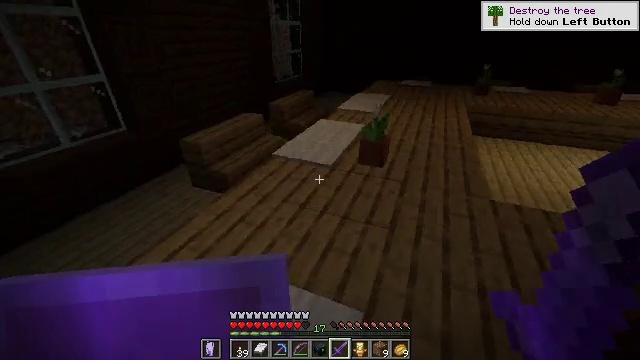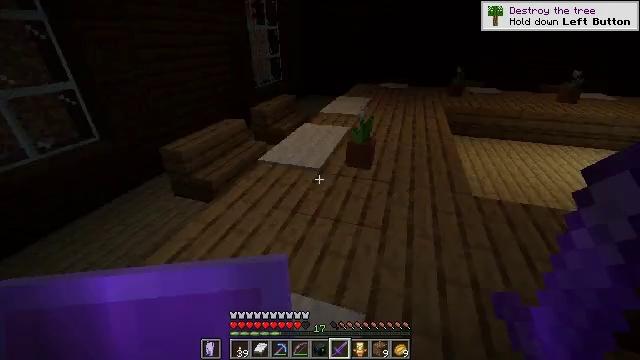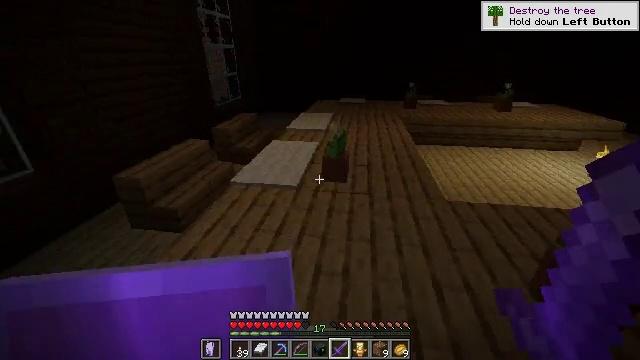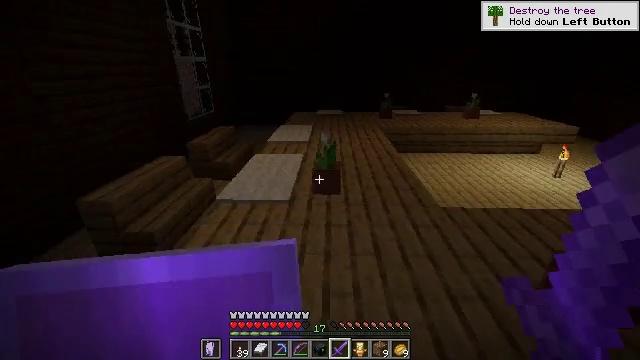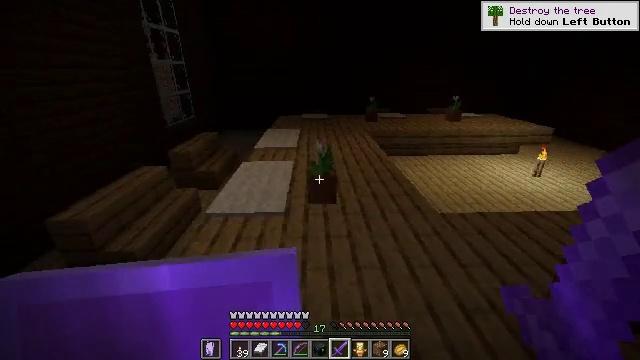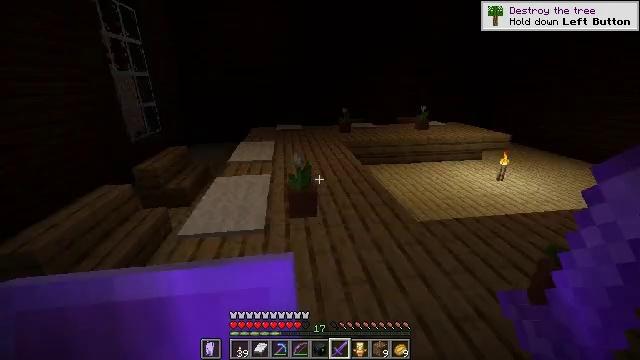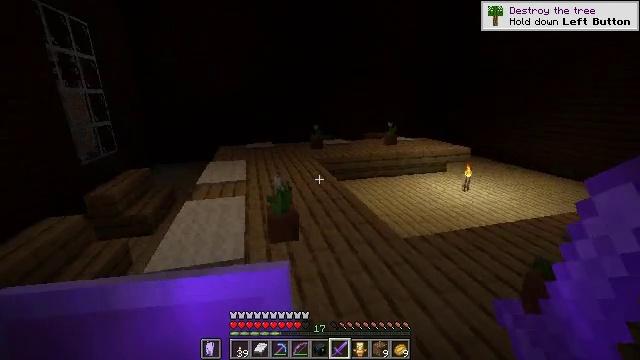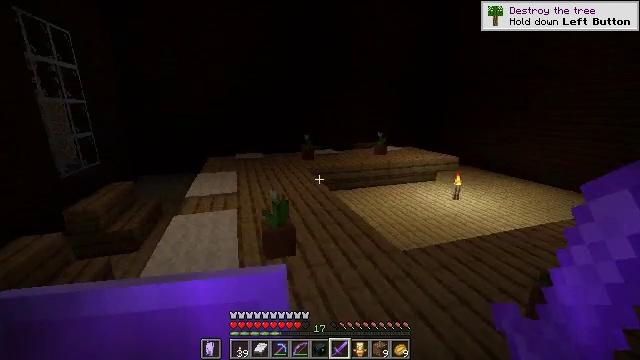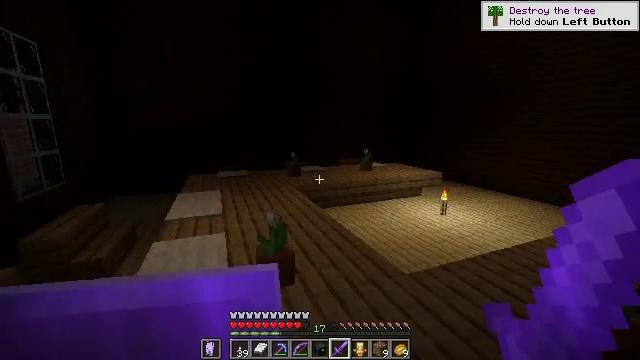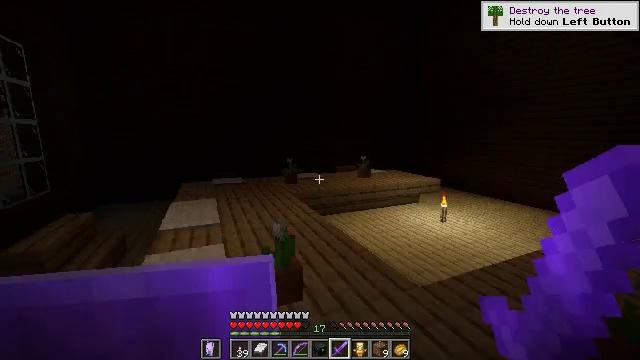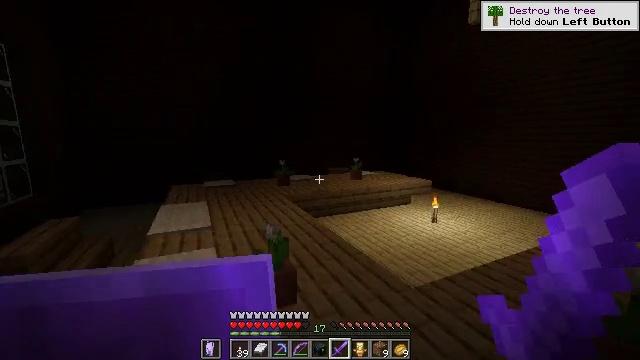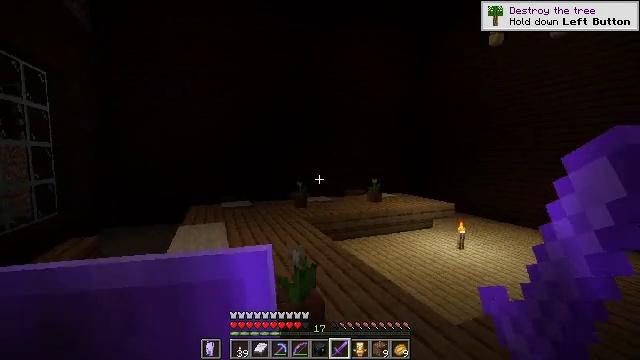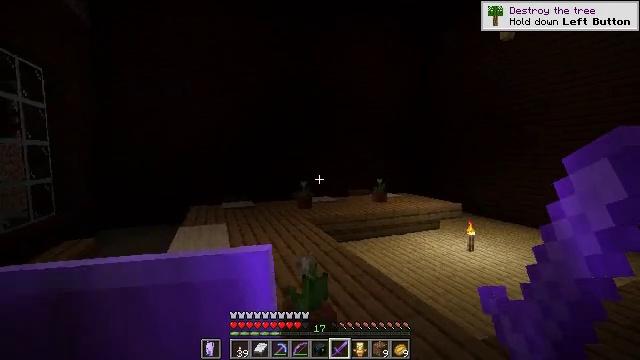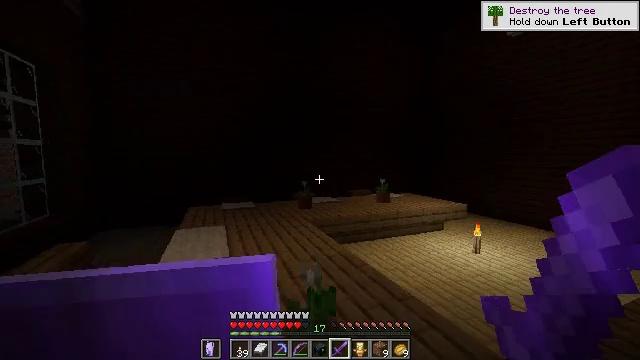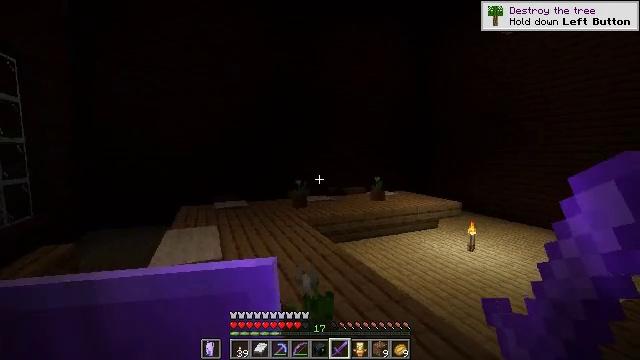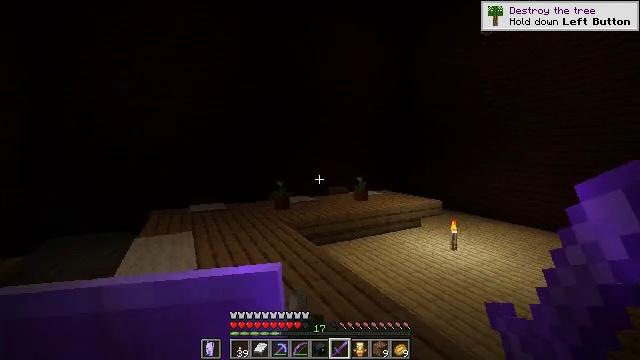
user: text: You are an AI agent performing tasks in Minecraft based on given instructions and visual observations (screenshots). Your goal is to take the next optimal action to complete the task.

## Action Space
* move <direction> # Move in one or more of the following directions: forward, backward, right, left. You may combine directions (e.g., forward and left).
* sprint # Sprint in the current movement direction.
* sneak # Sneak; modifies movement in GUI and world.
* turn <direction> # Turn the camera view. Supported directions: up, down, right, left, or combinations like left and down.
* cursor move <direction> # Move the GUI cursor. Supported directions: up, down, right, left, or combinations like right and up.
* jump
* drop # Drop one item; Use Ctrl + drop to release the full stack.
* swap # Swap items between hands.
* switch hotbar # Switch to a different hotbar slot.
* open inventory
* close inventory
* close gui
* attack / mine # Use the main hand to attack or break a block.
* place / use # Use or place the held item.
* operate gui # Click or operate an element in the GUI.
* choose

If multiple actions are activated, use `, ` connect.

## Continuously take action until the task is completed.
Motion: motion action
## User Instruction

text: Destroy the summoned mob.
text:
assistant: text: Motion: move forward and move left, turn right
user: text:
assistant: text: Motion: move forward and move left, turn right and up
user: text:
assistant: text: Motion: move forward and move left, turn right and up
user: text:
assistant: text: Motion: move forward and move left, turn right
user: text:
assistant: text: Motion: move forward and move left, turn right and up
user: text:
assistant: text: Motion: move forward and move left, turn right and up
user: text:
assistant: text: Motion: move forward and move left, turn right and up
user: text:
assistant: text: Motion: move forward and move left, turn right and up
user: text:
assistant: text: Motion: move forward and move left, turn right and up
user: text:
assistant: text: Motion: move forward and move left, turn right
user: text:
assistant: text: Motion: move forward, turn left and up
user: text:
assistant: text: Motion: move forward
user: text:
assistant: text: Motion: move forward
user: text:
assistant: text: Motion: move forward, turn right
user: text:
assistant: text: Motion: move forward, turn right
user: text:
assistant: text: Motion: move forward, turn down, jump
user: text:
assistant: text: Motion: move forward, jump
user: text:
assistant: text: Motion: move forward, jump
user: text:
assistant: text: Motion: move forward, turn right, jump
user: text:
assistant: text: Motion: move forward, turn right, jump
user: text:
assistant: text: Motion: move forward and move left, turn right and up, jump
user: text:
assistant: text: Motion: move forward and move left, turn right and up
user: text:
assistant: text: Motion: move forward and move left, turn right and up
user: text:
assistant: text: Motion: move forward and move left, turn right and up
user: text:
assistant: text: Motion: move forward and move left, turn right and up
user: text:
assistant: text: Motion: move forward and move left, turn right and up
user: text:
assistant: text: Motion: move left, turn right
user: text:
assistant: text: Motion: move left, turn right
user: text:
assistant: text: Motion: move left, turn right
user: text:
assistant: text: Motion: move left, turn right